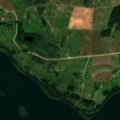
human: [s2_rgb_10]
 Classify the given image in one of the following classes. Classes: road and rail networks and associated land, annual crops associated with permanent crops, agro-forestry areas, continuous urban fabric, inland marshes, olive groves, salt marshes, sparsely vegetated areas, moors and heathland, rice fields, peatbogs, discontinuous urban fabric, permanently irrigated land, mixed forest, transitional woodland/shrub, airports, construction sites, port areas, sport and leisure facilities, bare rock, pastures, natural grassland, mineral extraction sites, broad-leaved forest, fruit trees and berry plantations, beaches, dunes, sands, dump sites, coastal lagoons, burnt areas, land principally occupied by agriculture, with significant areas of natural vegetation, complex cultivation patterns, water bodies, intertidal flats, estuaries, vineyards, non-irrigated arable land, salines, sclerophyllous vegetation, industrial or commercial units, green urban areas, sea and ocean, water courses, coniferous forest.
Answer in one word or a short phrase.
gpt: non-irrigated arable land, complex cultivation patterns, coniferous forest, water bodies